Interaction volume radius: 10 \u00c5
Interaction volume height: 20 \u00c5
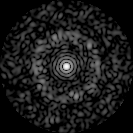
Disorder parameter: 0.8311